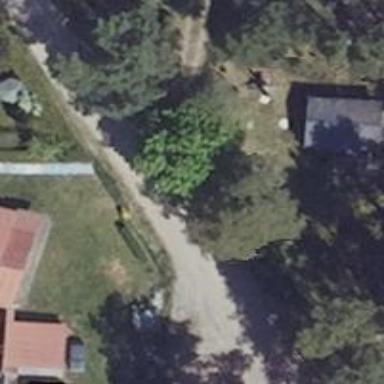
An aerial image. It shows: Residential service road.